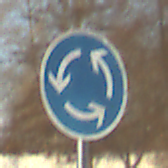
Verkehrszeichen: Kreisverkehr
Umgebung: Outdoor, Suburban
Tageszeit: MorningAfternoon
Wetter: PartlyCloudy
Licht: Natural
Jahreszeit: NotSpecified
Kontrast: HighContrast